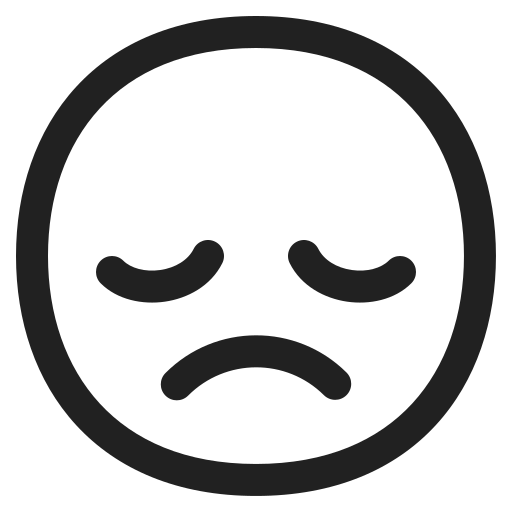
disappointed face high contrast